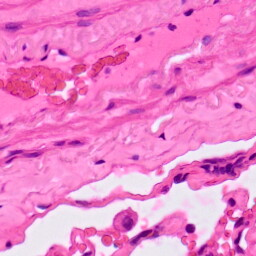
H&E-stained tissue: Lung